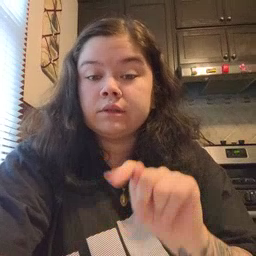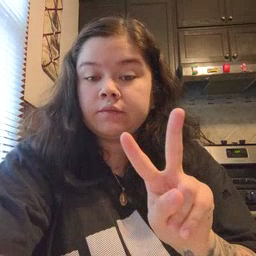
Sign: TV